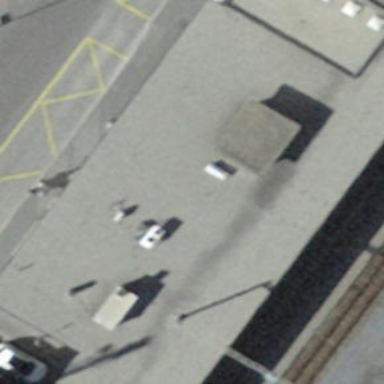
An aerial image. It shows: Train station building.